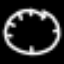
Label: clock